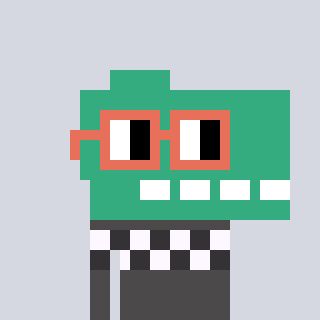
a pixel art character with square orange glasses, a dino-shaped head and a grayscale-colored body on a cool background